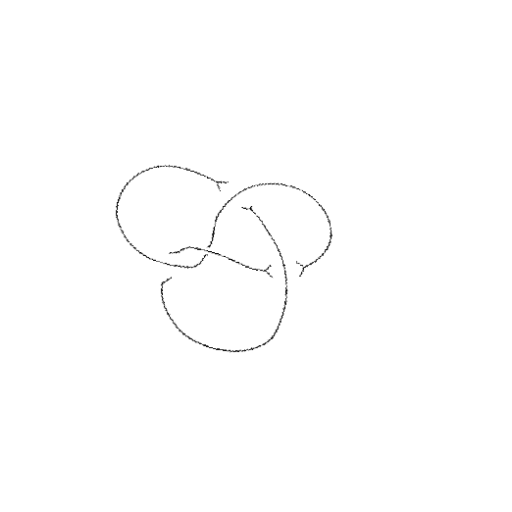
Crossing number: 4